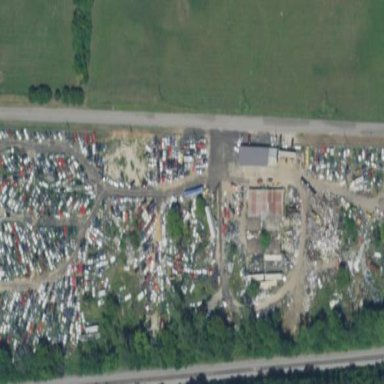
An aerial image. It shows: Scrap yard located in industrial area.